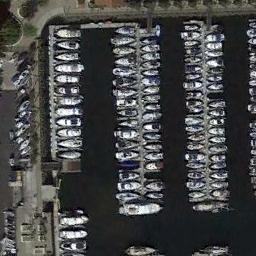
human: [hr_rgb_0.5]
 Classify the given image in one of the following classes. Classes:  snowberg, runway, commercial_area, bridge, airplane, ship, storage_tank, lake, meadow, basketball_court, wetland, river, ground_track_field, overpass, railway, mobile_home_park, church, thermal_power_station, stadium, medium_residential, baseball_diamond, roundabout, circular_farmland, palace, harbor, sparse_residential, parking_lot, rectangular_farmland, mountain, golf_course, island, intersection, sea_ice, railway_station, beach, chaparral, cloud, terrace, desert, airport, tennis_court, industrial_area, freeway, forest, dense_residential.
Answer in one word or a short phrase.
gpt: harbor